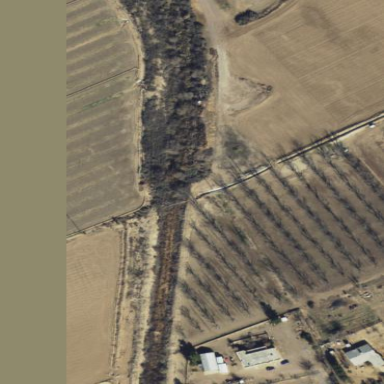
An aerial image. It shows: Orchard.